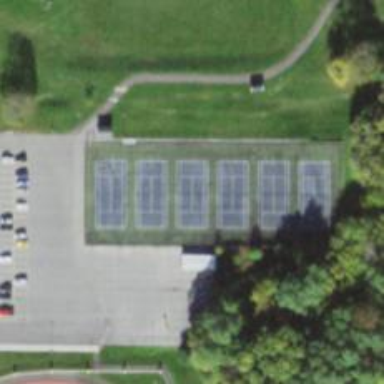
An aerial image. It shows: Tennis court on pitch designated for leisure land.